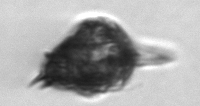
Label: Amylax